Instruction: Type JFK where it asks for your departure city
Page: home
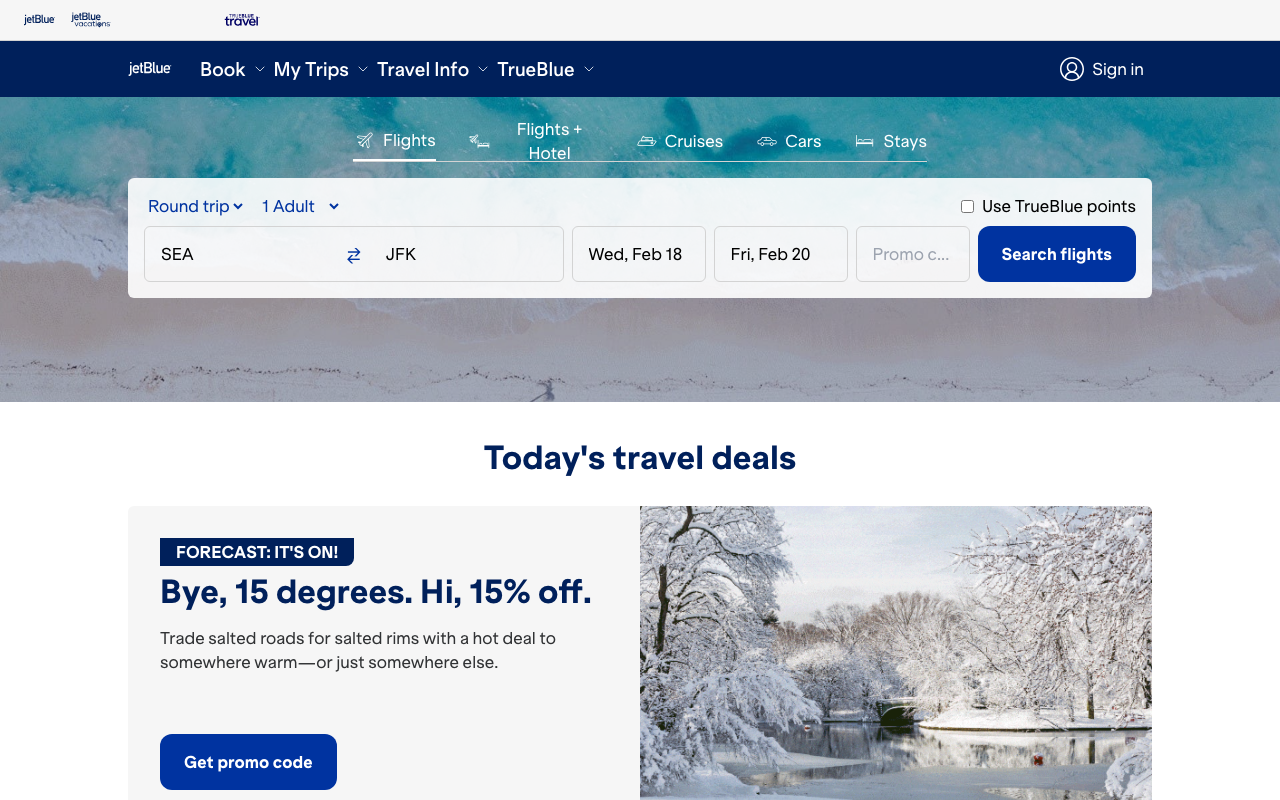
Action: type